Question: I'm trying to program a graph like this one:

I tried with SVG, but it's not very good since I had to use 2 different rectangles and didn't manage to get only the 4 edges to be rounded.
Here's my code:
'''
<svg width="400" height="250">
<defs>
<linearGradient id="solids" x1="0%" y1="0%" x2="100%" y2="0%">
<stop offset="0%" style="stop-color:rgb(255,0,0);stop-opacity:1" />
<stop offset="50%" style="stop-color:rgb(255,0,0);stop-opacity:1" />
<stop offset="50%" style="stop-color:rgb(0,255,0);stop-opacity:1" />
<stop offset="100%" style="stop-color:rgb(0,255,0);stop-opacity:1" />
</linearGradient>
<linearGradient id="solids2" x1="0%" y1="0%" x2="100%" y2="0%">
<stop offset="0%" style="stop-color:rgb(255,255,0);stop-opacity:1" />
<stop offset="50%" style="stop-color:rgb(255,255,0);stop-opacity:1" />
<stop offset="50%" style="stop-color:rgb(0,0,255);stop-opacity:1" />
<stop offset="100%" style="stop-color:rgb(0,0,255);stop-opacity:1" />
</linearGradient>
</defs>
<text x="135" y="12" style="fill:black;">Conservadorismo
<tspan x="150" y="240">Liberalismo</tspan>
<tspan x="20" y="125">Esquerda</tspan>
<tspan x="305" y="125">Direita</tspan>
</text>
<rect x="100" y="20" rx="20" ry="20" width="200" height="100" style="fill:url(#solids); opacity:0.76" />
<rect x="100" y="120" rx="20" ry="20" width="200" height="100" style="fill:url(#solids2); opacity:0.76" />
<line x1="100" y1="120" x2="300" y2="120" style="stroke:black;stroke-width:2" />
<line x1="200" y1="20" x2="200" y2="220" style="stroke:black;stroke-width:2" />
</svg>
'''
What should I do to fix it or do it better?
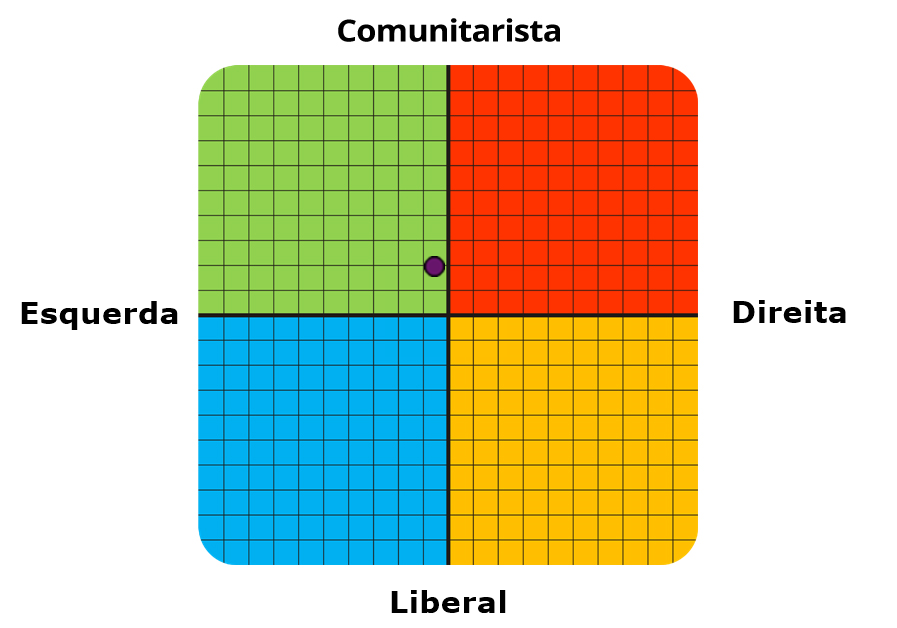
Answer: I would use ordinary '<rect>' objects without rounded corners, and apply a 'clipPath' to the whole drawing to round off the corners.
Here's a simple example:
'''
<svg width="400" height="400" viewBox="0 0 400 400">
<defs>
<clipPath id="roundRect">
<rect x="10" y="10" rx="20" ry="20" width="380" height="380"/>
</clipPath>
</defs>
<g clip-path="url(#roundRect)">
<rect fill="#0a0" stroke="none" x="10" y="10" width="190" height="190"/>
<rect fill="#f00" stroke="none" x="200" y="10" width="190" height="190"/>
<rect fill="#0bf" stroke="none" x="10" y="200" width="190" height="190"/>
<rect fill="#fd0" stroke="none" x="200" y="200" width="190" height="190"/>
</g>
</svg>
'''